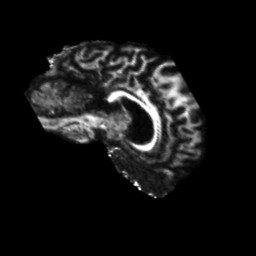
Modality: FA
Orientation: sagittal
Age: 54
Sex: male
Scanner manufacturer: siemens
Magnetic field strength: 3 T
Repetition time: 5.25 s
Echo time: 0.08 s